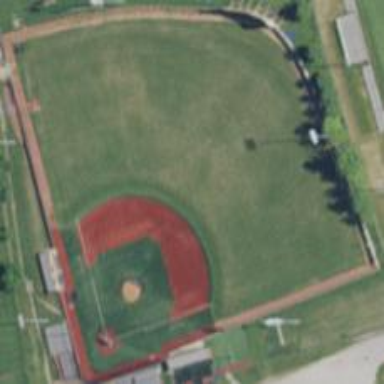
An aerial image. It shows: Baseball pitch for leisure land.